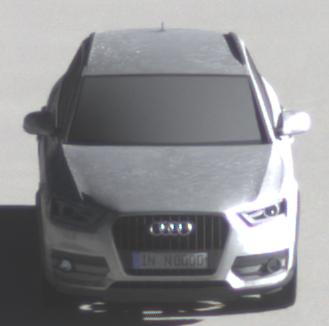
Make: Audi
Model: Q3 1.4 TFSI
Detailed model: Q3 (8U)
Model produced from: 2013/07
Model produced until: 2014/10
Doors: 5
Color: white
Road condition: dry road
Daytime: morning or afternoon
Contrast: high contrast